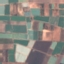
Land use / land cover: PermanentCrop